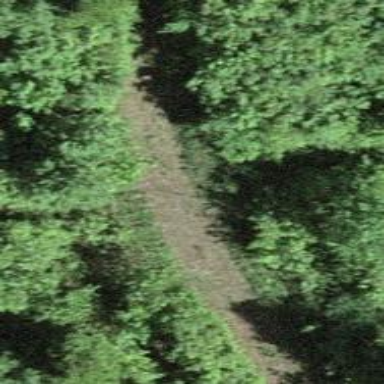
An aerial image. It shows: Unpaved path.